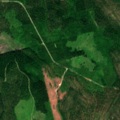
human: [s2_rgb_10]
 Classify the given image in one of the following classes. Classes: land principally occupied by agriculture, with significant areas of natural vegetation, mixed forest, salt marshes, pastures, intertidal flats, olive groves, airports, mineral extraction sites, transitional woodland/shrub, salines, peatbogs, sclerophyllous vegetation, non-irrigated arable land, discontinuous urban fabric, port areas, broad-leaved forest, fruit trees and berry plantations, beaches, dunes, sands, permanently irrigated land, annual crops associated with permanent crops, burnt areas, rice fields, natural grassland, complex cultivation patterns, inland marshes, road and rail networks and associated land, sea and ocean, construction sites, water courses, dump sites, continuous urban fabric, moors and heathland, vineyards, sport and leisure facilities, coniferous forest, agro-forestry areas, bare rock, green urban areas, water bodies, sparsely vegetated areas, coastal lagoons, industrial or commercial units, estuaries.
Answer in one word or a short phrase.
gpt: coniferous forest, mixed forest